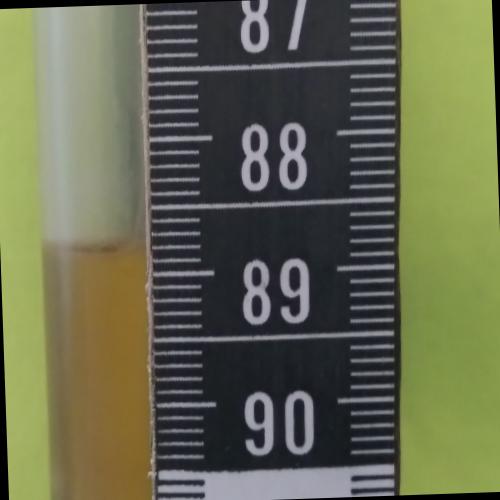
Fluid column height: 88.8 cm